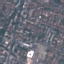
Land use / land cover class: Residential